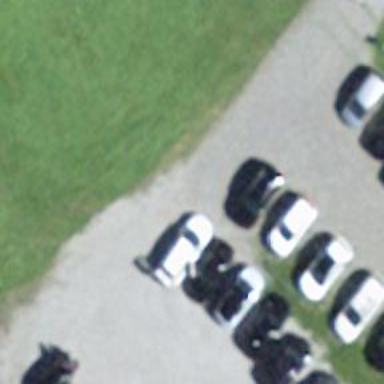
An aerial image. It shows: Compacted service road used as parking aisle.